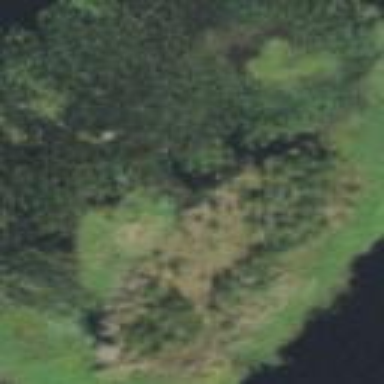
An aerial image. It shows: Marshy wetland area.